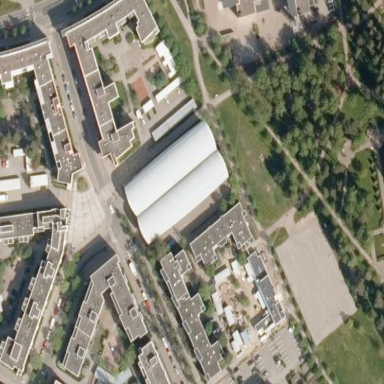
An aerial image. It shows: Parking area with parking building.